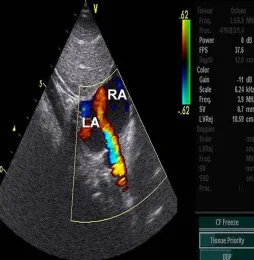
(B) subcostal 2-chamber view postoperative: Abnormal color flow was disappeared at the junction of the superior vena cava and the right atrium.
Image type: radiology (ultrasound)